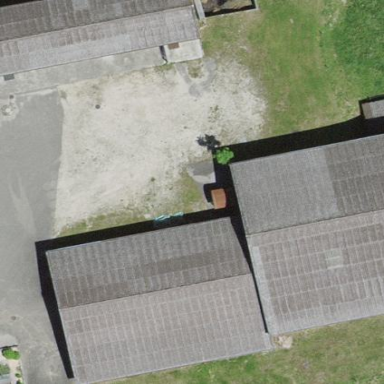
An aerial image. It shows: Rural barn.